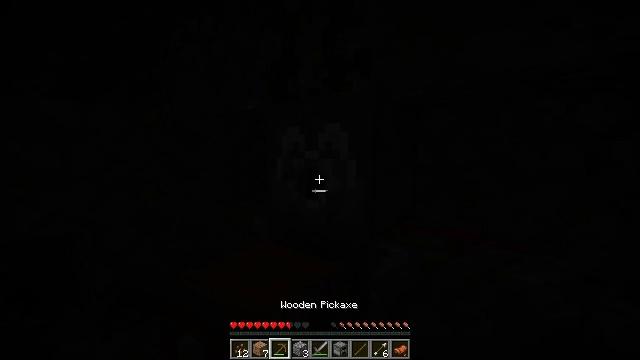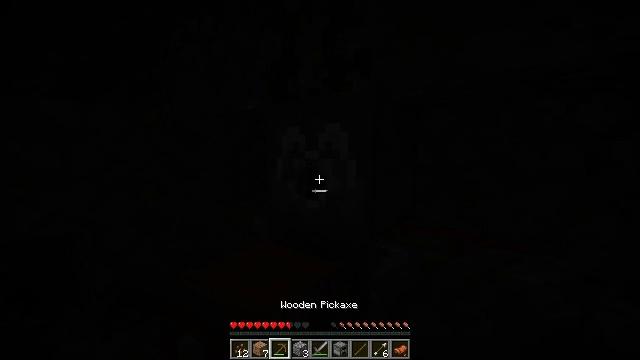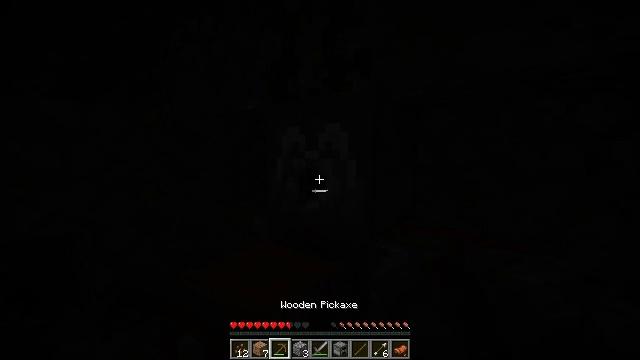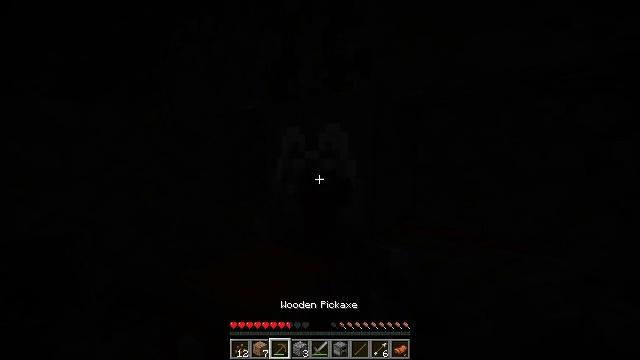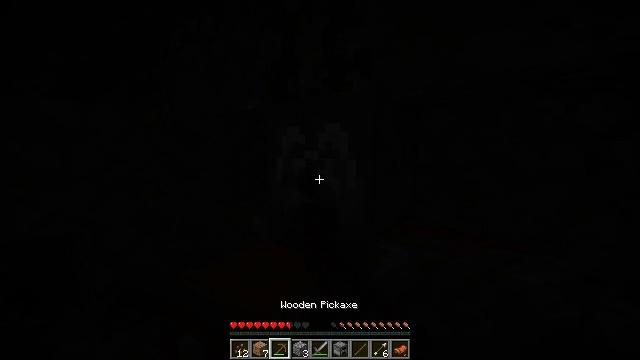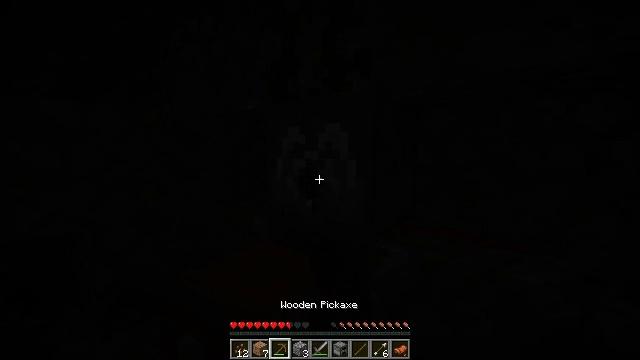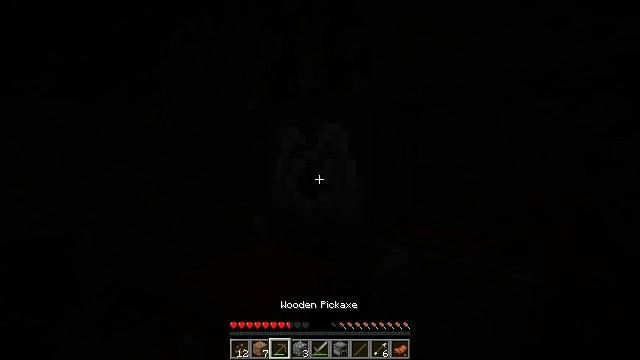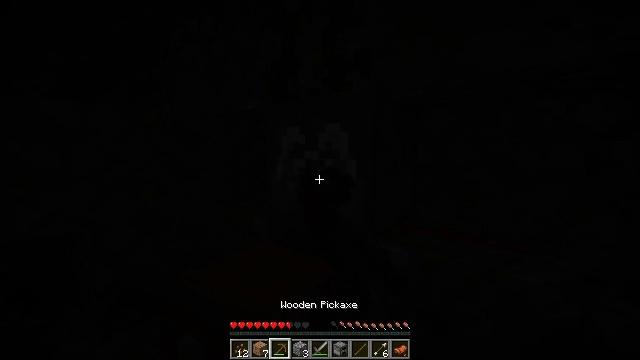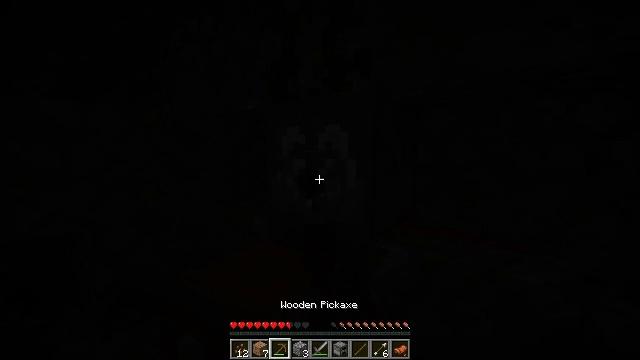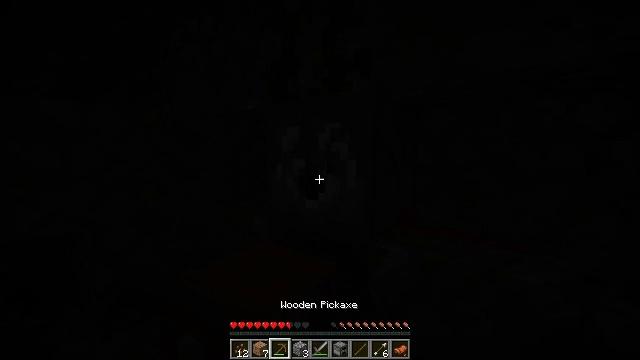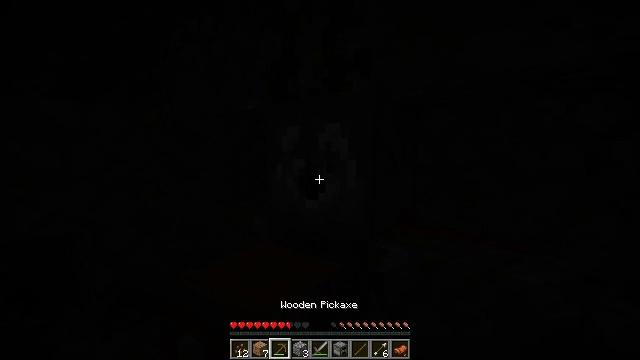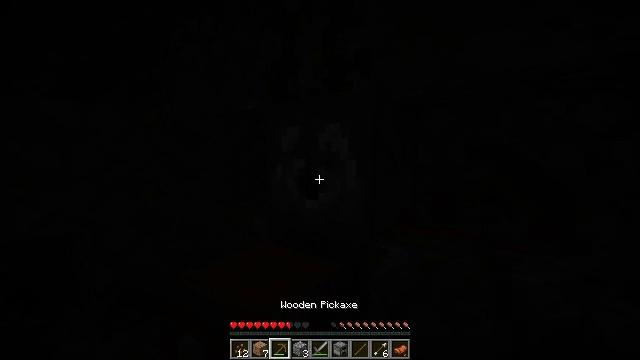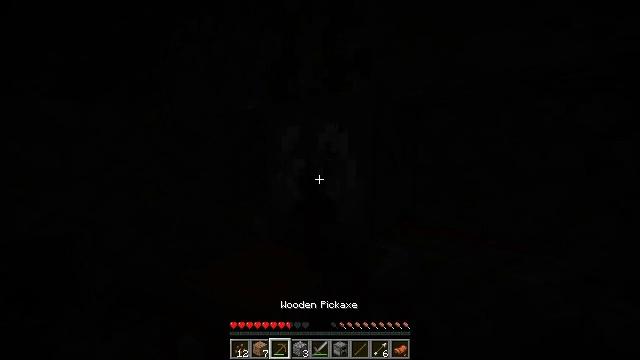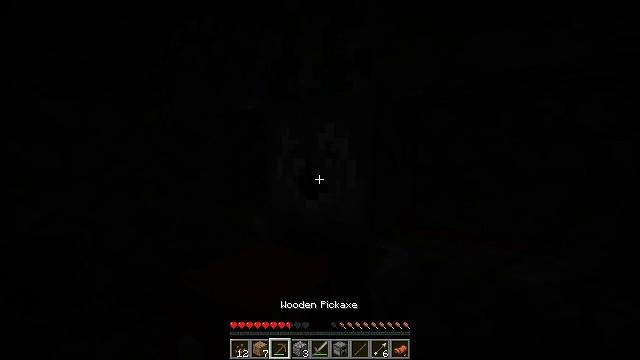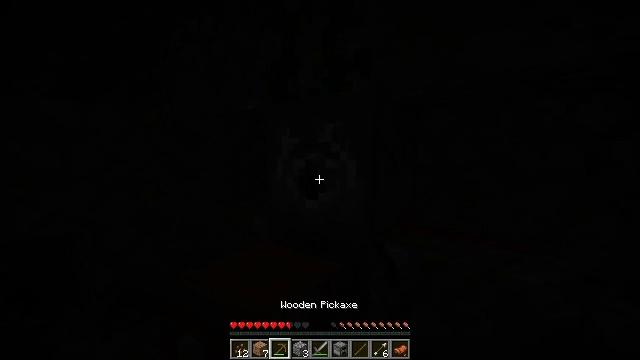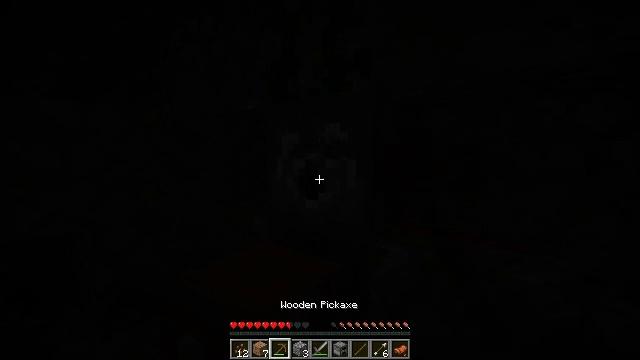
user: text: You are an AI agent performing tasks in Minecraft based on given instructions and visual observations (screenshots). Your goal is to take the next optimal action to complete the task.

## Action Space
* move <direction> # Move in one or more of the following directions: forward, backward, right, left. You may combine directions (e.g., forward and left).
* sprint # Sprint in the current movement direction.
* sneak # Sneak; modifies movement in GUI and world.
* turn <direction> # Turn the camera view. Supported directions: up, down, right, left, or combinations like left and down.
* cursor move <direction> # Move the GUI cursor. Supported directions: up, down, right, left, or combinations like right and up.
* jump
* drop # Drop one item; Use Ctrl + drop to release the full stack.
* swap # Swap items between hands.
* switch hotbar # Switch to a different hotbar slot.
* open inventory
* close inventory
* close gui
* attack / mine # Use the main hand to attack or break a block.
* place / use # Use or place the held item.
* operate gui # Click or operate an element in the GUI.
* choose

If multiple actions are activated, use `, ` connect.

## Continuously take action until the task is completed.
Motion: motion action
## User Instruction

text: Remove the dispenser from its place.
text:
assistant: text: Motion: attack / mine
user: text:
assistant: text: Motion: attack / mine
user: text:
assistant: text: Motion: attack / mine
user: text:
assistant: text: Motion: attack / mine
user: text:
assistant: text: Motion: attack / mine
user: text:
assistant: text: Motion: attack / mine
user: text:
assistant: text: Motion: attack / mine
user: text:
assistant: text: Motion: attack / mine
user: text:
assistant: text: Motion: attack / mine
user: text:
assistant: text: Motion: attack / mine
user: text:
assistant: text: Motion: attack / mine
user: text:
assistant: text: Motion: attack / mine
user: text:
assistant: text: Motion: attack / mine
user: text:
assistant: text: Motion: attack / mine
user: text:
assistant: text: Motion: attack / mine
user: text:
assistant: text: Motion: attack / mine
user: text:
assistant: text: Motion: attack / mine
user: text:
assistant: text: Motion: attack / mine
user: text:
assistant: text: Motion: attack / mine
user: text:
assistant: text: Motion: attack / mine
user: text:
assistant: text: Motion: attack / mine
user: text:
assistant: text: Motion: attack / mine
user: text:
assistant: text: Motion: attack / mine
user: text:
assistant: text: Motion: attack / mine
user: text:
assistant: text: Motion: attack / mine
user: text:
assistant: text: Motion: attack / mine
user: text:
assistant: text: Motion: attack / mine
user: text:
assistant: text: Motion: attack / mine
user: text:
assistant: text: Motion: attack / mine
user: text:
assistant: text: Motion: attack / mine